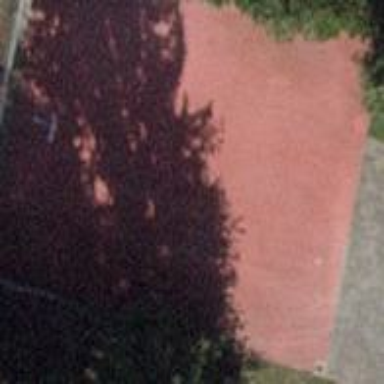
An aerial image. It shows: Basketball court in the leisure land pitch.